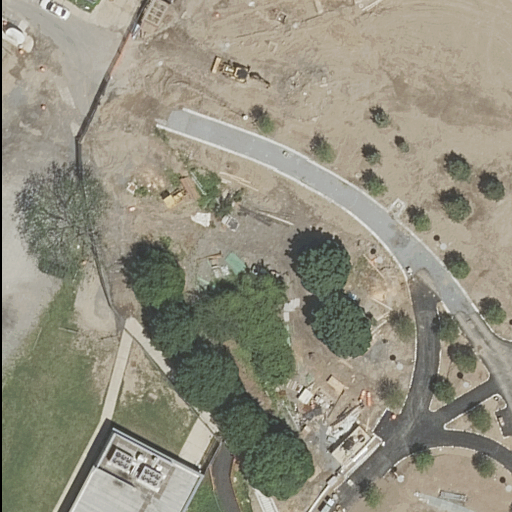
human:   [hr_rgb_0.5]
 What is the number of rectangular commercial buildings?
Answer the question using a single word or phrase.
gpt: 0

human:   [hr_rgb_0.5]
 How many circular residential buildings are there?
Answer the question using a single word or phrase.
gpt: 0

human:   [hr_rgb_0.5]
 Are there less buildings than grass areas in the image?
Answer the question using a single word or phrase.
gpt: yes

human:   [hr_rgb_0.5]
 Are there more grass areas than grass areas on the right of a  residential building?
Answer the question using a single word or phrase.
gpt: no

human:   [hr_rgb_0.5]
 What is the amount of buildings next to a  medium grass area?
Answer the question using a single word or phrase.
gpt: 2

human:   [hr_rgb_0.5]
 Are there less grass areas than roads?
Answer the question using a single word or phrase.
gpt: yes

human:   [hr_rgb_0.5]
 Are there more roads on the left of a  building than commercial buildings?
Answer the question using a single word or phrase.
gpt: yes

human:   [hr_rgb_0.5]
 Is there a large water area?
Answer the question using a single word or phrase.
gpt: no

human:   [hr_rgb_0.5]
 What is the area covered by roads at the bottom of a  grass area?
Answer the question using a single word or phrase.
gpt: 0m2

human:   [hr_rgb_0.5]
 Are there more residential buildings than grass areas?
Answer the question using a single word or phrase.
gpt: no

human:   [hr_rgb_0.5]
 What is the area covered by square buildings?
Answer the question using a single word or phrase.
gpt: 0m2

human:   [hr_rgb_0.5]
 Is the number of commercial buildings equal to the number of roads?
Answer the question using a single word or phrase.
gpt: no

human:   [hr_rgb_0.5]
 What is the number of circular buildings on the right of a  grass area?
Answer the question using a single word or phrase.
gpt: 0

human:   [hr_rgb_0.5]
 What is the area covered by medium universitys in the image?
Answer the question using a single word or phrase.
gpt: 0m2

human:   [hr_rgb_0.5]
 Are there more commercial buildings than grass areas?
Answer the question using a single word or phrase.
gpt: no

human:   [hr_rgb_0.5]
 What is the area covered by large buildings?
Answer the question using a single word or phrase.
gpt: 0m2

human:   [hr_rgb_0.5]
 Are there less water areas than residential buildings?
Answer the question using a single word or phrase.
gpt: yes

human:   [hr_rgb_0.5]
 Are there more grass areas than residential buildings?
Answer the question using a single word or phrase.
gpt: yes

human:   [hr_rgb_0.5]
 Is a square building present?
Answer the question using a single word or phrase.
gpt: no

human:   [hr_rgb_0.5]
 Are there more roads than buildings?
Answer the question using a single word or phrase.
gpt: yes

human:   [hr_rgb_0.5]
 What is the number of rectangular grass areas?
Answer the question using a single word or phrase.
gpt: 0

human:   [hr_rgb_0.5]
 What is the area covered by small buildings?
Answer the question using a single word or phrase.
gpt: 1m2

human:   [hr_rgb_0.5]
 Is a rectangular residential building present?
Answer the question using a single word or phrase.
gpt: yes

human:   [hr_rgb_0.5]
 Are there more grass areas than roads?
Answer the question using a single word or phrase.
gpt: no

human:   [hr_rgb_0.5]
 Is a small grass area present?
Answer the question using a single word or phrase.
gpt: yes

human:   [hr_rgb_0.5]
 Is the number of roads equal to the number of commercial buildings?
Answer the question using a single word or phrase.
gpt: no

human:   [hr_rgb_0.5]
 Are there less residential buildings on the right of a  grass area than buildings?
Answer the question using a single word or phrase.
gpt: yes

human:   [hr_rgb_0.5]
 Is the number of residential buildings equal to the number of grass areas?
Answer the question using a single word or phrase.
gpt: no

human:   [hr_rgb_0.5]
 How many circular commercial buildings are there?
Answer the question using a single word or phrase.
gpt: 0

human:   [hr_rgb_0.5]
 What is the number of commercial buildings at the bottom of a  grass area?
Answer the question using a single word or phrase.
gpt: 0

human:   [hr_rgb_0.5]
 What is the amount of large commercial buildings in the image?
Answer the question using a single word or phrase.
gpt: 0

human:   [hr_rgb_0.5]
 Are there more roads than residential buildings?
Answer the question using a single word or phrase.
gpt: yes

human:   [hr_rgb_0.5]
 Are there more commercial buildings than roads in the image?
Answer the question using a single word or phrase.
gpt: no

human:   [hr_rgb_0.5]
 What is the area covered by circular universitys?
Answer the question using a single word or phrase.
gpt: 0m2

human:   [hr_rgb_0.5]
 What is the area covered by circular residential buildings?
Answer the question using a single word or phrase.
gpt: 0m2

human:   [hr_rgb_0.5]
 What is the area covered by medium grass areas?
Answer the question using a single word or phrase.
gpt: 475m2